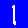
Digit: 1